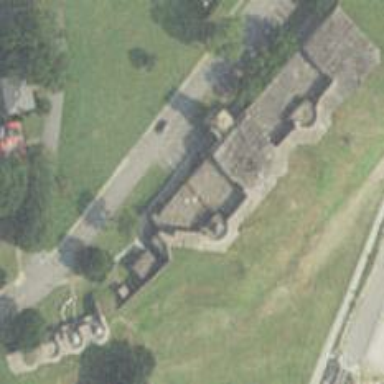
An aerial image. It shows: Historical fort.